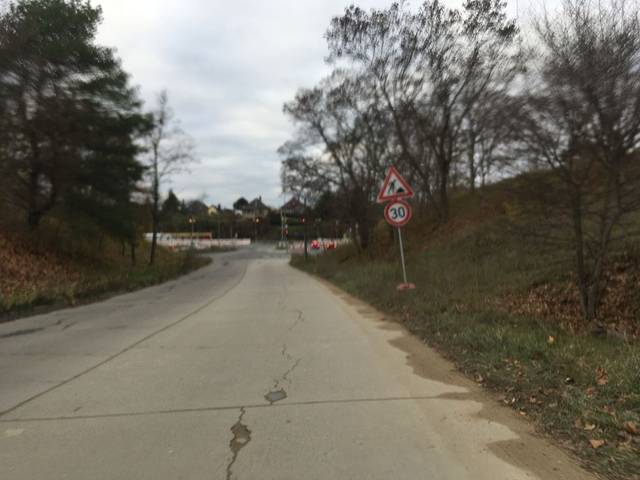
Region: Germany
Coordinates: 52.406, 13.559